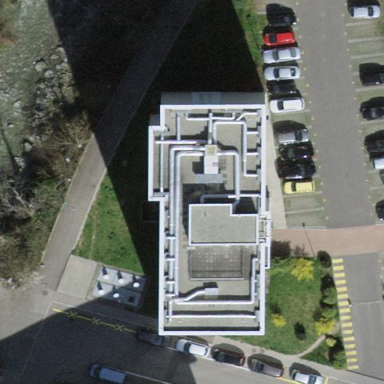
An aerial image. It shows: White building.